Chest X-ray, PA view. Patient: 53 years old, sex F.
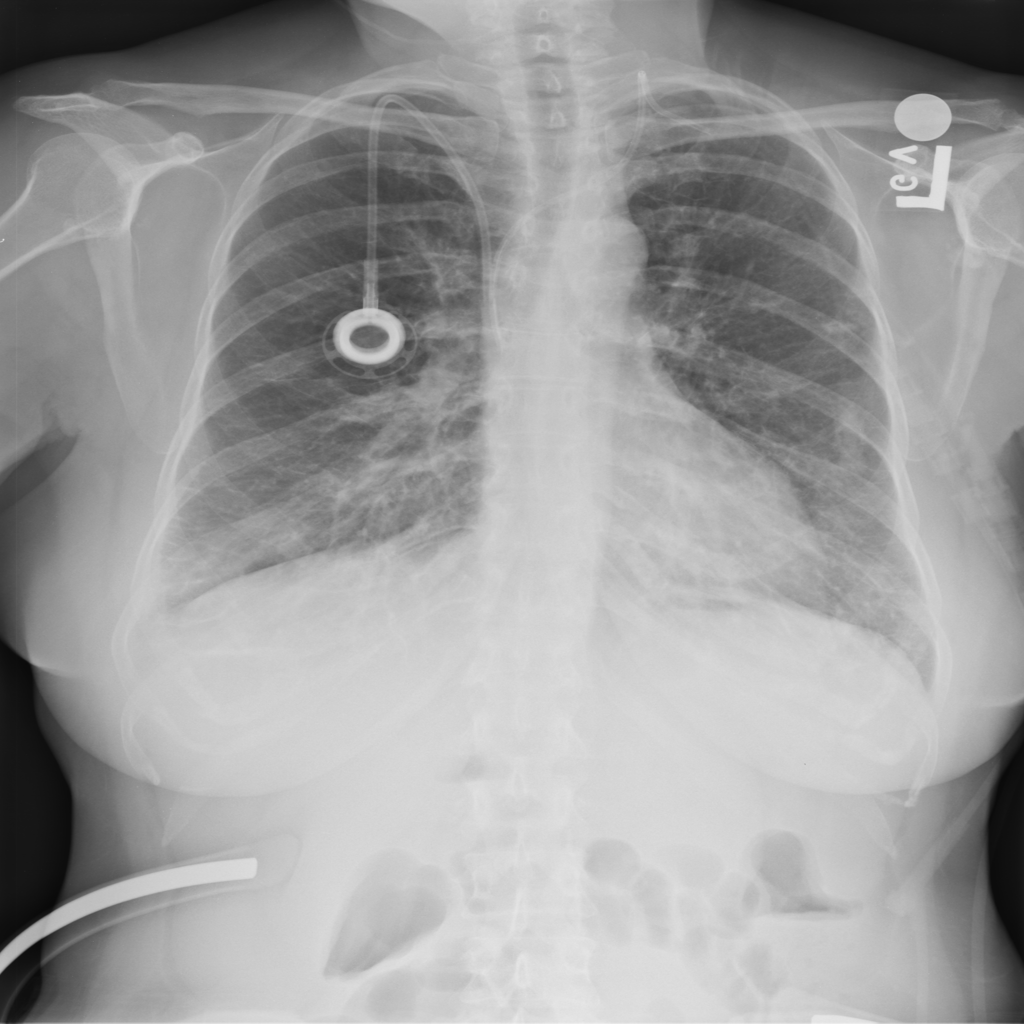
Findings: No Finding